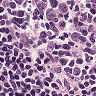
Metastatic tissue present: no